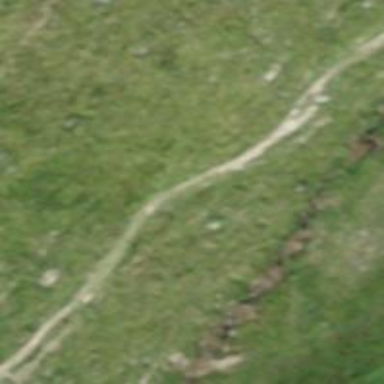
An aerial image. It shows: Path.